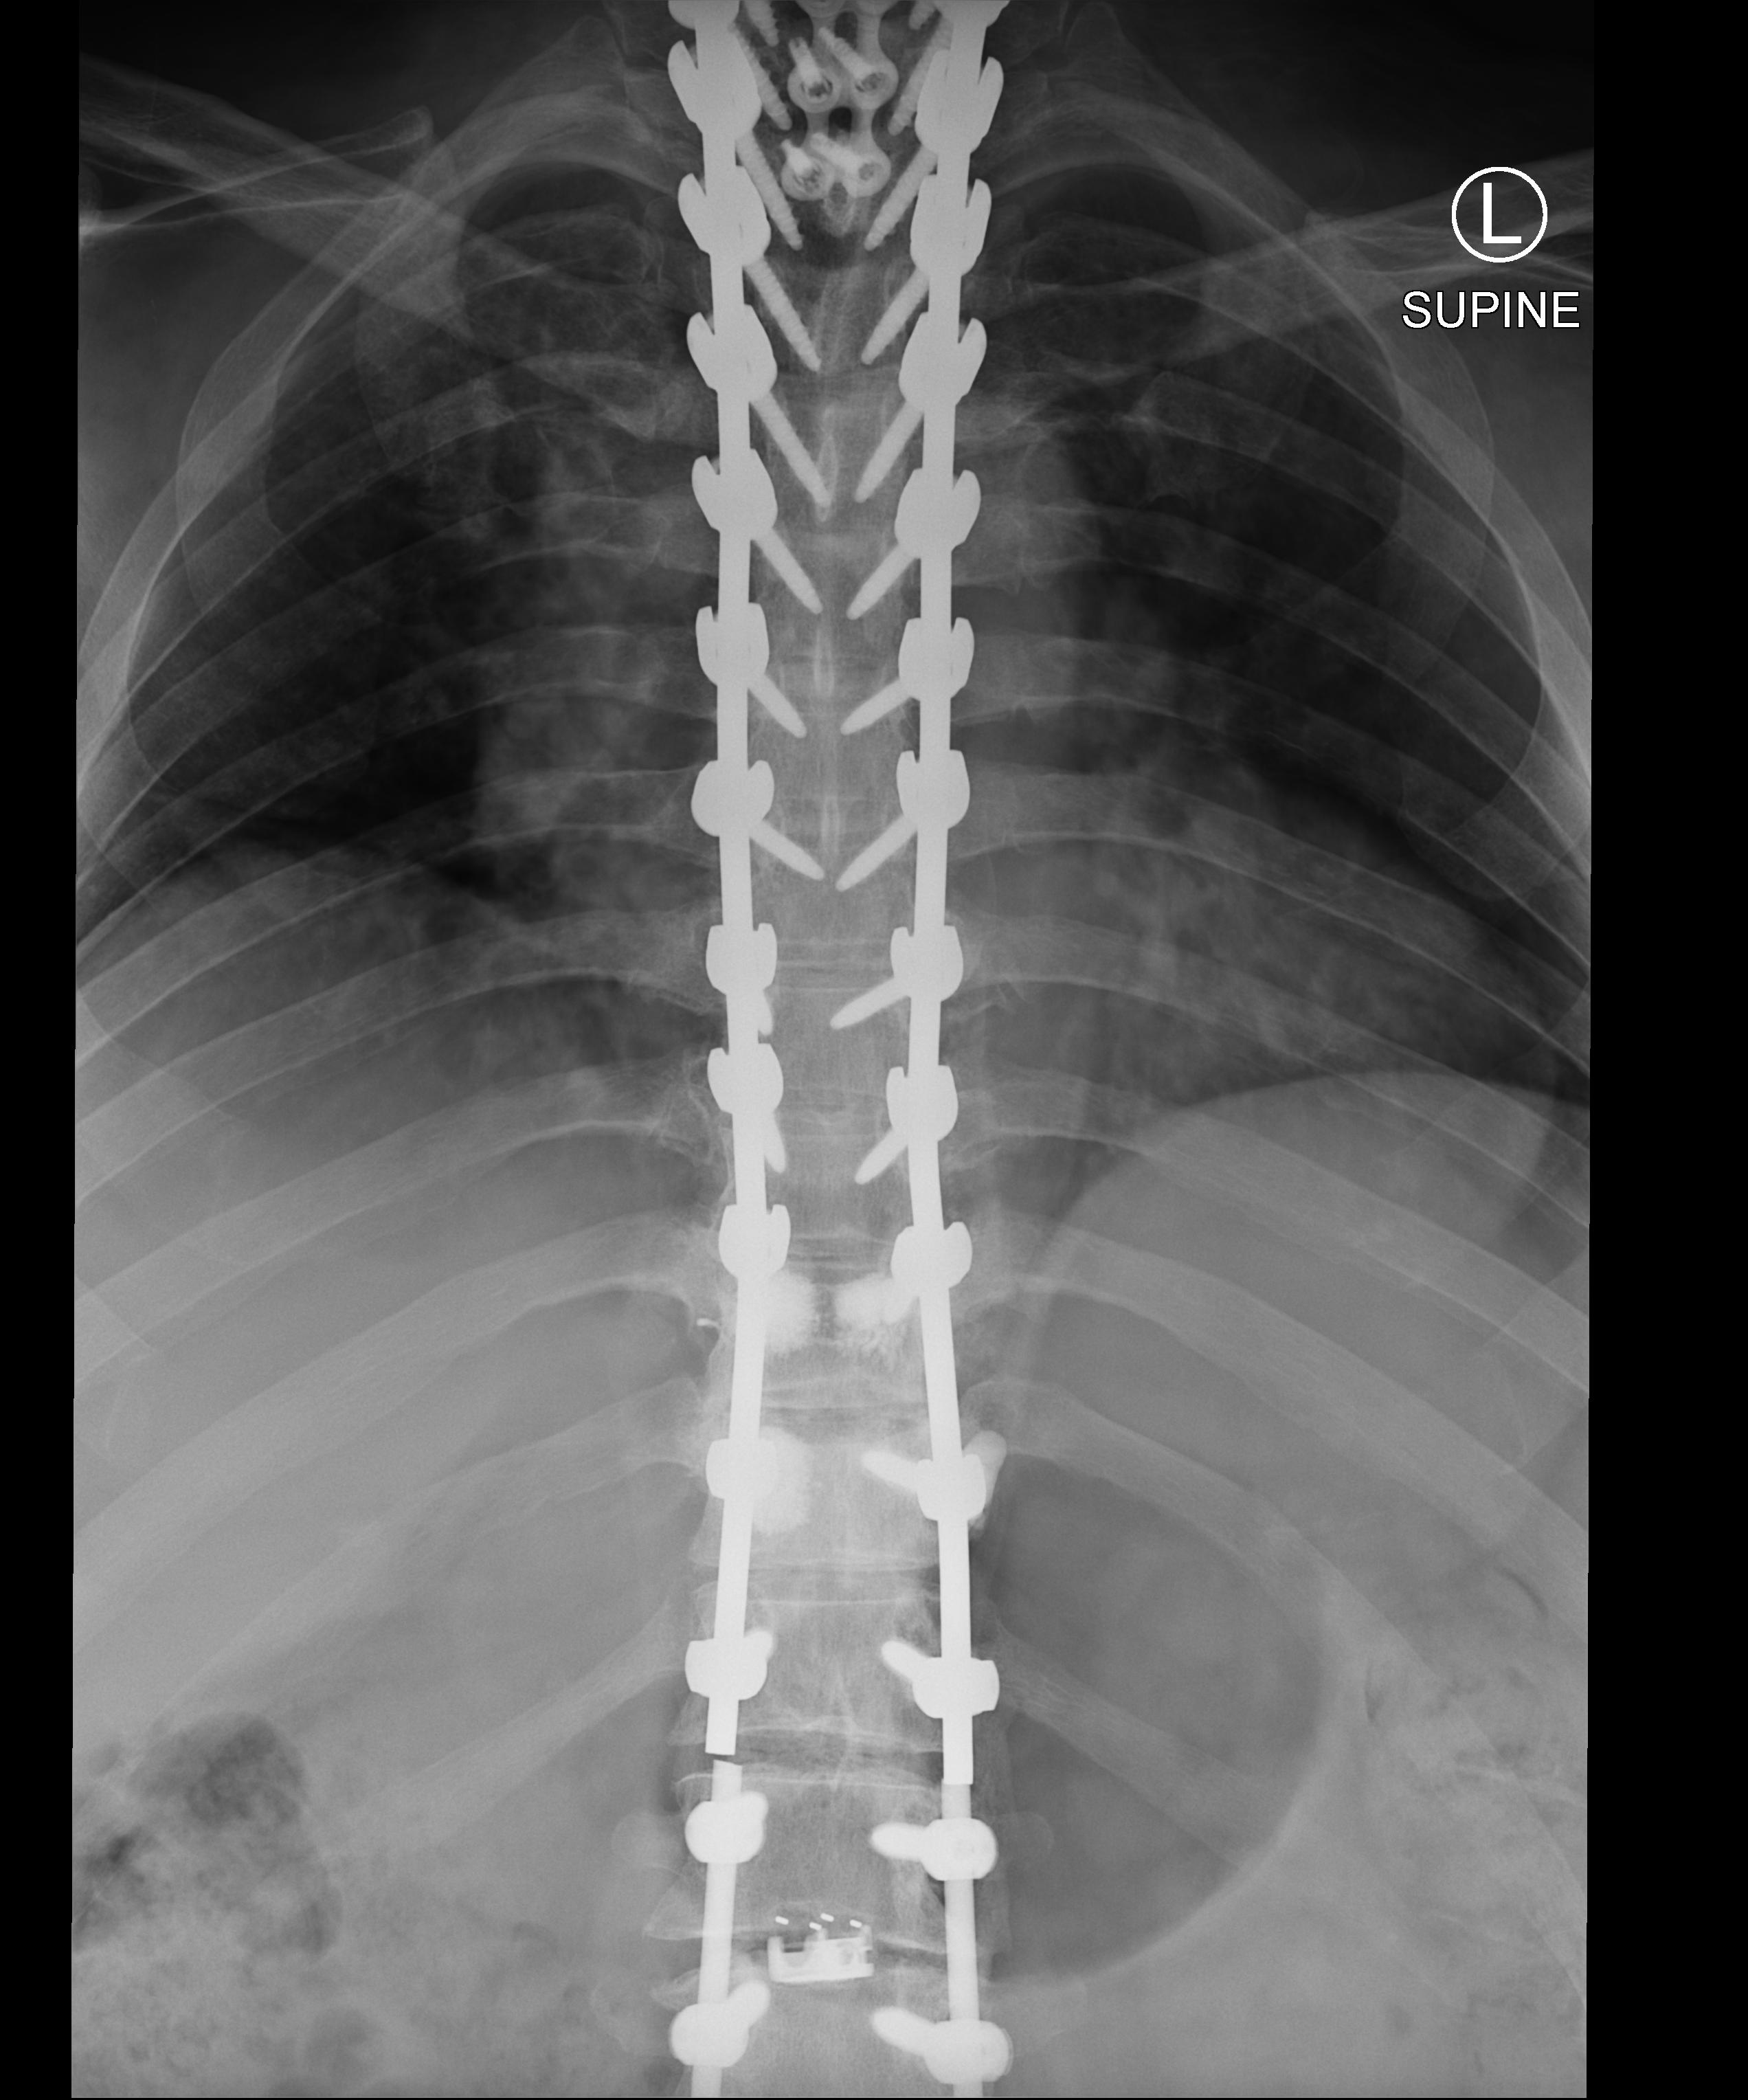
View: AP
Implant manufacturer: medtronic solera